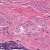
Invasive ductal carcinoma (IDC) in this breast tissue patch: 0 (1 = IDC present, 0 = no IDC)